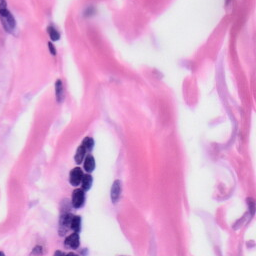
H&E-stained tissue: Skin